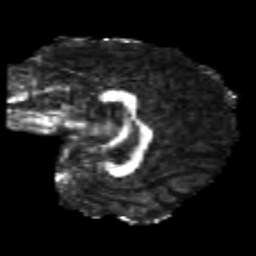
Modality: FA
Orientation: sagittal
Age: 21
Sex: female
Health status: healthy
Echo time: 0.074 s